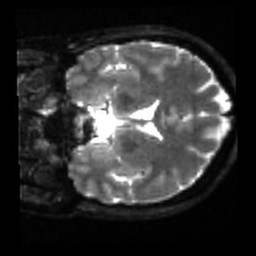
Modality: sbref
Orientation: coronal
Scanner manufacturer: siemens
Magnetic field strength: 3 T
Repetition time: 4 s
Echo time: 0.0594 s